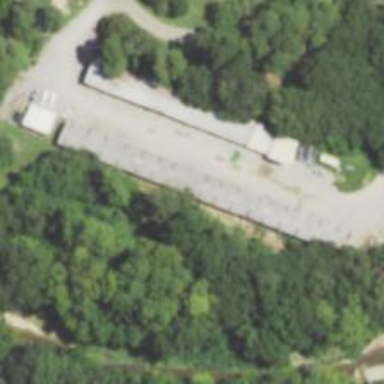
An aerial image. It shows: Farm auxiliary building.